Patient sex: M
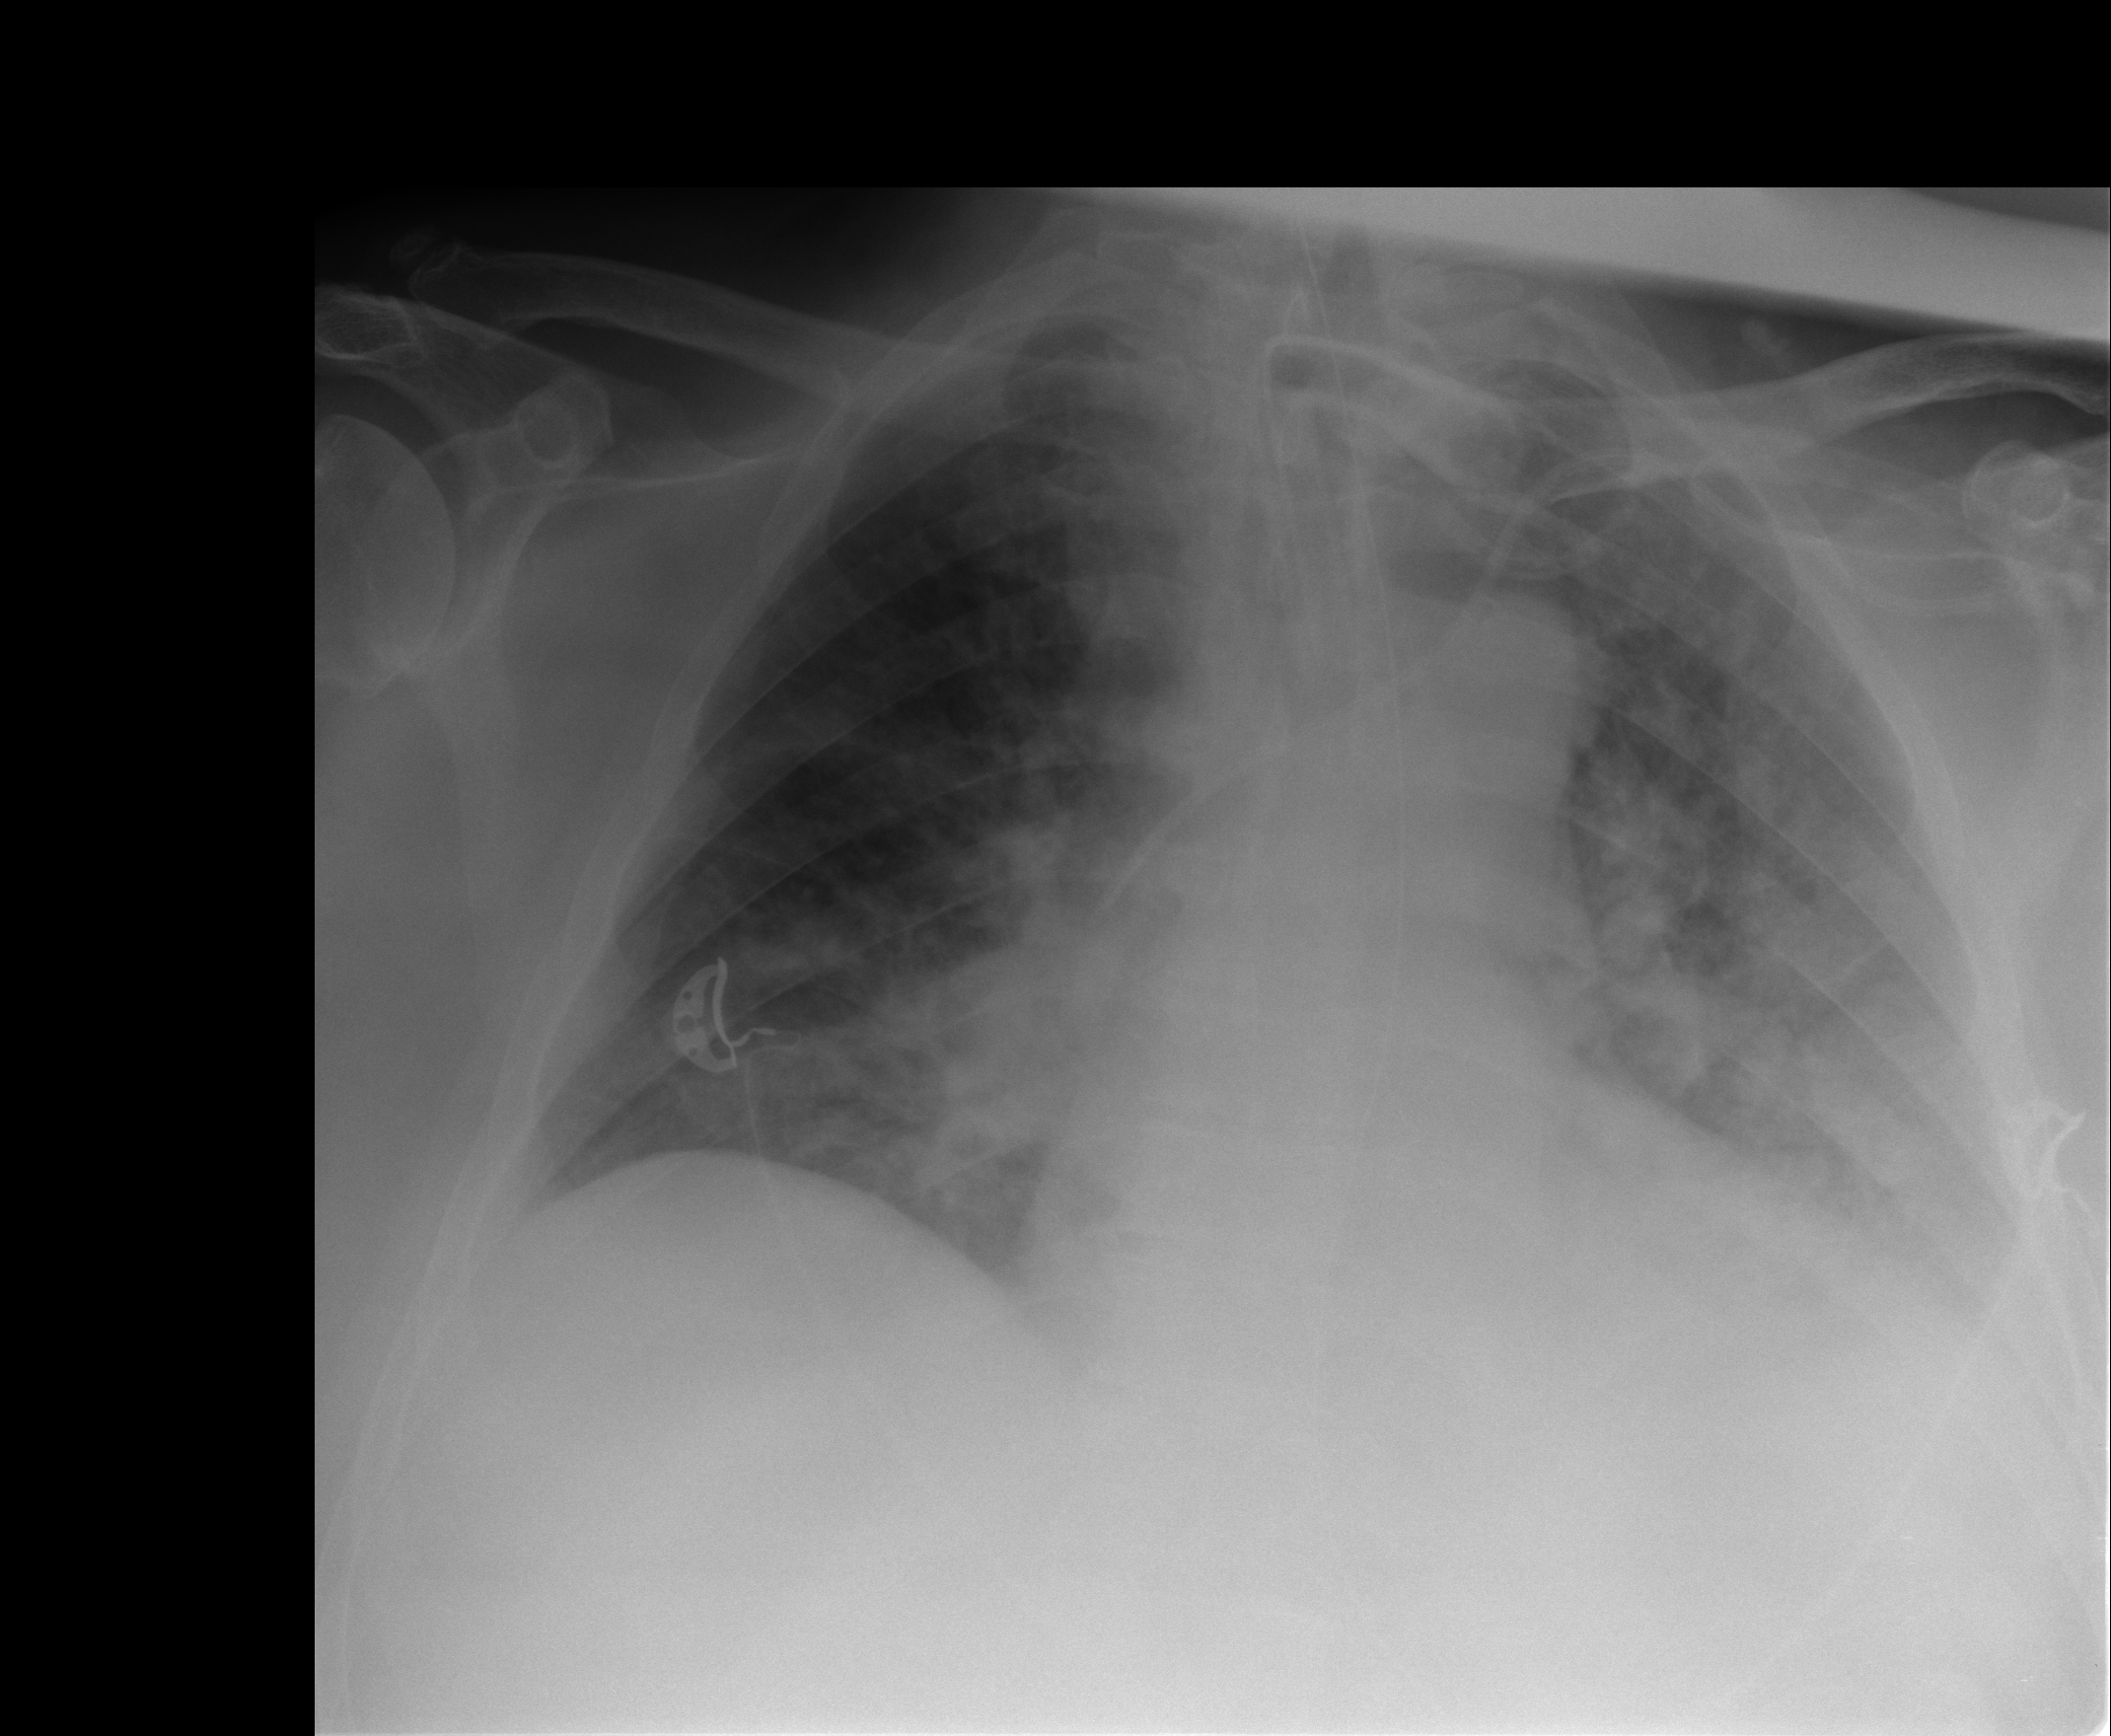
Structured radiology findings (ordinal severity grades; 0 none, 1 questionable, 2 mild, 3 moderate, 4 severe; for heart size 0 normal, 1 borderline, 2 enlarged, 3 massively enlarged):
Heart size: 2
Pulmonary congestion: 2
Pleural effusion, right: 0
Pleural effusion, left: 2
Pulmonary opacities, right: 2
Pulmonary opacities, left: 2
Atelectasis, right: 2
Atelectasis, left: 2